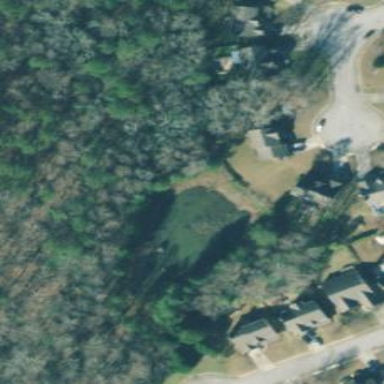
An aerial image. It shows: Detention basin used for land use.